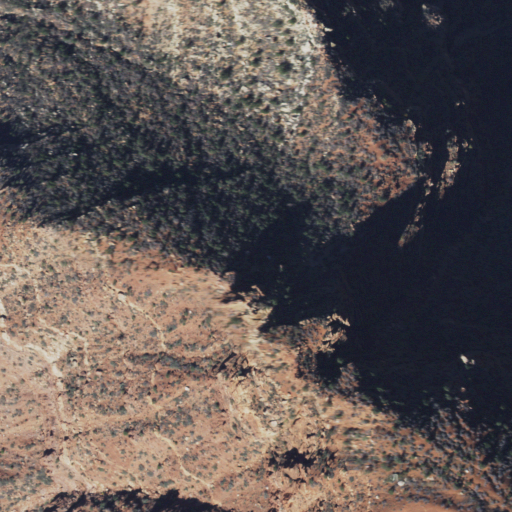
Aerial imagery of cliff(s) in Arizona named Manzanita Point containing evergreen forest, shrub, and barren land